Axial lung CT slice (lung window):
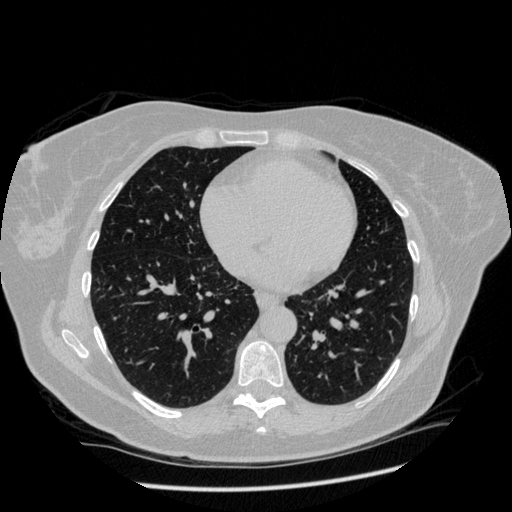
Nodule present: no